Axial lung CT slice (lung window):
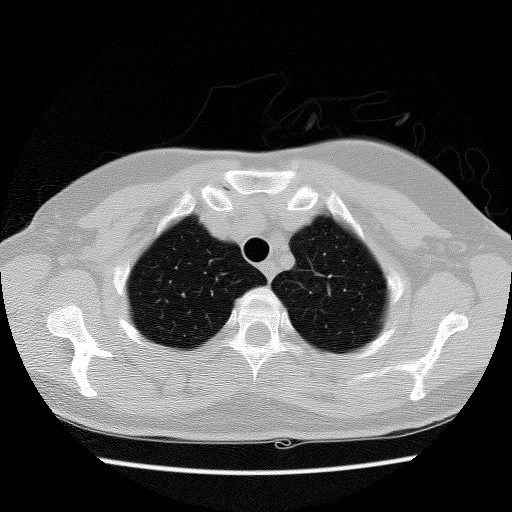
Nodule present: no